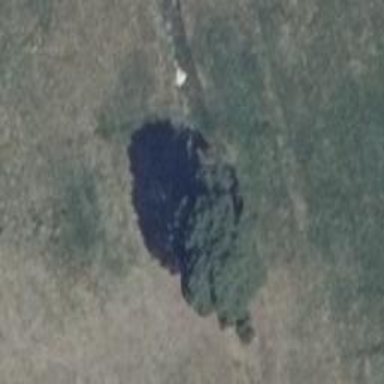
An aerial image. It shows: Landmark tree with broadleaved deciduous leaves.